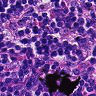
Metastatic tissue present: no